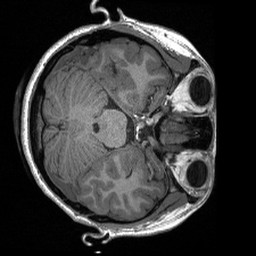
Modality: T1w
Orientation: axial
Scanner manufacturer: siemens
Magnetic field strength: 3 T
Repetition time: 2.4 s
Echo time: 0.00213 s